Question: In my application I use multiple <URL> controls showing a layer of pushpins. I use MVVM and the maps are placed in a View that can be opened and closed by the user. When the view is closed the Maps are removed from the visual tree and then properly disposed.
However after closing the views they appear to be keeped in memory. After examination with a Memory Profiler it appears the Maps somehow keep a reference to the view and thus it is not removed.
I made a simple test application to demonstrate the leak:
'''
public partial class Window1 : Window
{
private Map map;
public Window1()
{
InitializeComponent();
map = new Map();
map.CredentialsProvider = new ApplicationIdCredentialsProvider("apikey");
map.AnimationLevel = AnimationLevel.None;
map.SetView(new Location(2, 2), 10);
this.Content = map;
}
protected override void OnClosed(EventArgs e)
{
this.Content = null;
map.Dispose();
base.OnClosed(e);
}
}
'''
The window is opened using 'Window1.ShowDialog();' from a secondary window.
The following Image shows the reference map for the first Window after opening and closing several others, all of which call 'map.Dispose();' )

Is this indeed a bug in the map and do you know of a way to force the map to really remove all strong references? I tried disabling several off the map options, e.g. turning off animations, touch translations, etc.
I did some research in the decompiled source of the control. It appears the reference is created in the <URL> class and is caused by the use of a PropertyDescriptor which as you might know will cause a strong reference. I will search for a solution to remove the PropertyDescriptor and will update the question if I found a solution.
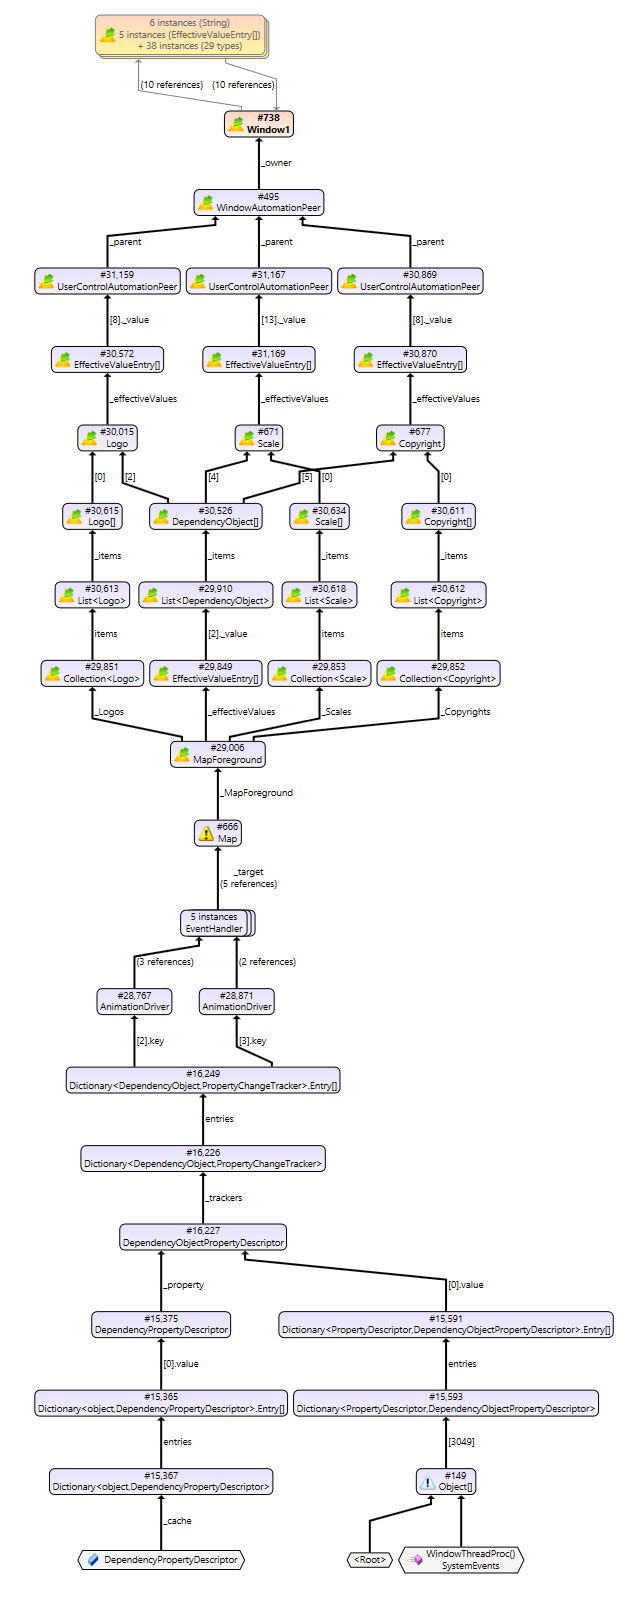
Answer: Using the following method works, but it has some side effects. For instance if you have multiple maps and calls the method for one of them, the other maps will have animations disabled (zooming, scrolling).
'''
TypeDescriptor.Refresh(map)
'''
The method that solved the problem for me, was to access the AnimationDrivers directly using reflection and then unsubscribe the OnAnimationProgressChanged handler from the DependencyPropertyDescriptor.
'''
public static class BingMapsFix
{
public static void UnhookAnimationDrivers(Map map)
{
Type type = typeof(MapCore);
object zoomAndPanAnimationDriver = type.GetField("_ZoomAndPanAnimationDriver", BindingFlags.Instance | BindingFlags.NonPublic | BindingFlags.GetField).GetValue(map);
object modeSwitchAnationDriver = type.GetField("_ModeSwitchAnationDriver", BindingFlags.Instance | BindingFlags.NonPublic | BindingFlags.GetField).GetValue(map);
UnhookAnimationDriver(zoomAndPanAnimationDriver);
UnhookAnimationDriver(modeSwitchAnationDriver);
}
private static void UnhookAnimationDriver(object animationDriver)
{
Type type = animationDriver.GetType();
var f = type.GetField("AnimationProgressProperty", BindingFlags.Static | BindingFlags.Public | BindingFlags.GetField).GetValue(animationDriver);
DependencyProperty dp = (DependencyProperty)f;
var m = type.GetMethod("OnAnimationProgressChanged", BindingFlags.Instance | BindingFlags.NonPublic);
EventHandler eh = (EventHandler)Delegate.CreateDelegate(typeof(EventHandler), animationDriver, m);
DependencyPropertyDescriptor.FromProperty(dp, type).RemoveValueChanged(animationDriver, eh);
}
}
'''